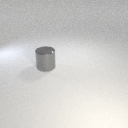
large gray metal cylinder